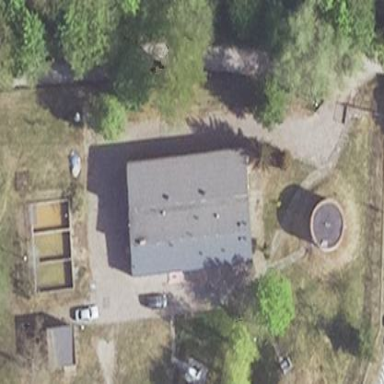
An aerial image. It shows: Service building.